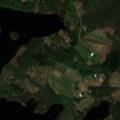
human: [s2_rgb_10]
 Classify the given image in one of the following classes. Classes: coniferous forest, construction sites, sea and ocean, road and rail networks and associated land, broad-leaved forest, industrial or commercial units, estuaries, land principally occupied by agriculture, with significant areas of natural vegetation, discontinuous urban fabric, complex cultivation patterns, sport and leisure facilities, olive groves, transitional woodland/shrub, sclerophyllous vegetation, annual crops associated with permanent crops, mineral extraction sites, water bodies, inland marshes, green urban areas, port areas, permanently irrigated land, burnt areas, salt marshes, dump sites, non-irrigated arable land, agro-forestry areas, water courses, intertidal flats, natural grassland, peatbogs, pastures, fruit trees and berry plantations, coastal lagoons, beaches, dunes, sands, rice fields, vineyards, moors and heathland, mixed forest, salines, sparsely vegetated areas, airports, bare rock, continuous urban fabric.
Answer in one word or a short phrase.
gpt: land principally occupied by agriculture, with significant areas of natural vegetation, broad-leaved forest, coniferous forest, mixed forest, water bodies